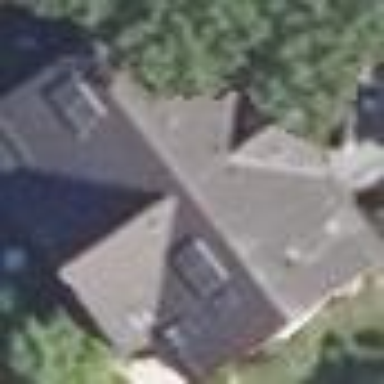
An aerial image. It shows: Semi-detached house with gabled roof.